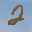
Label: 2